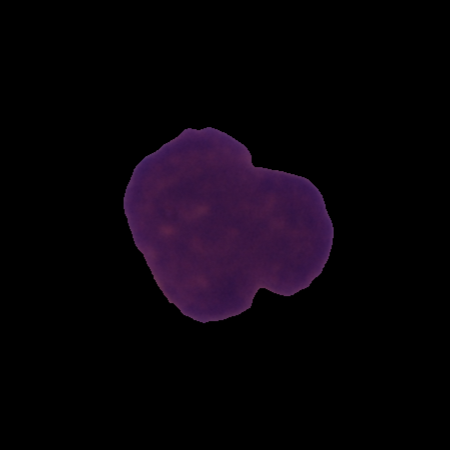
Label: cancer